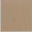
Piece: xx